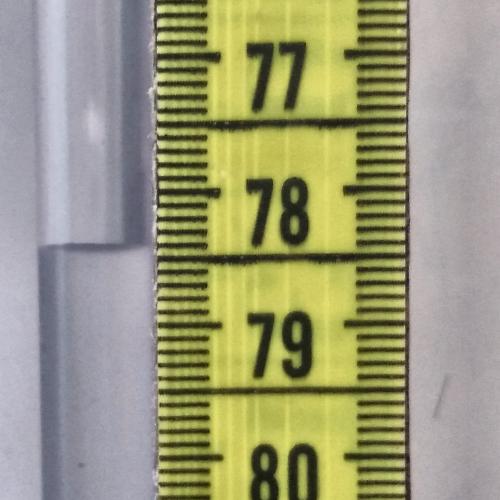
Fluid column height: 78.4 cm